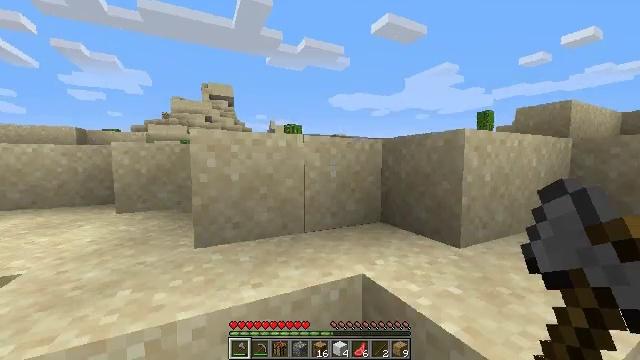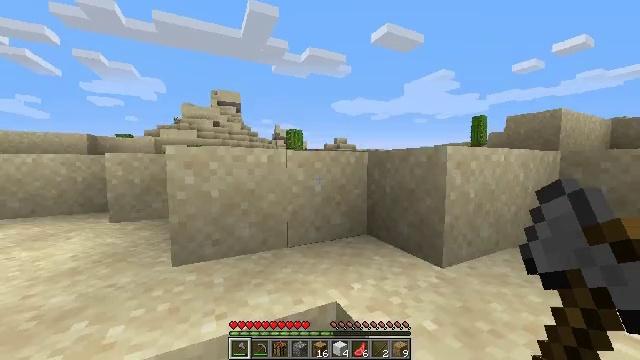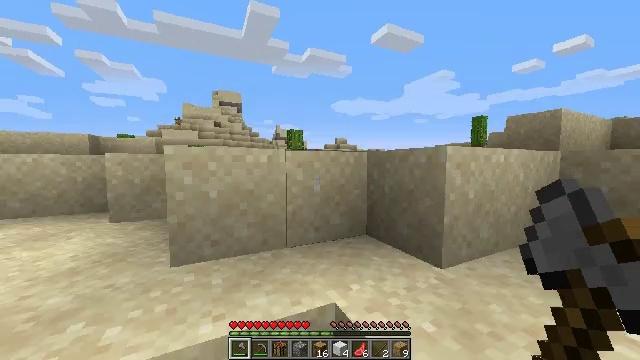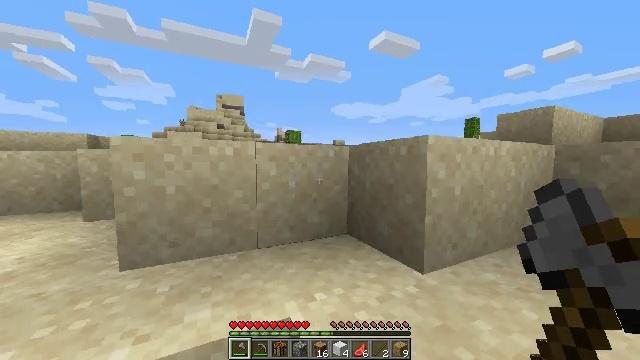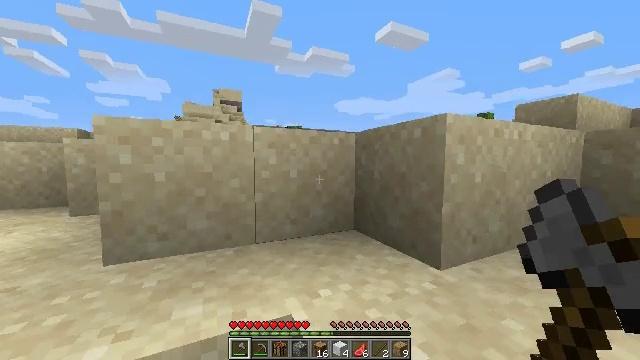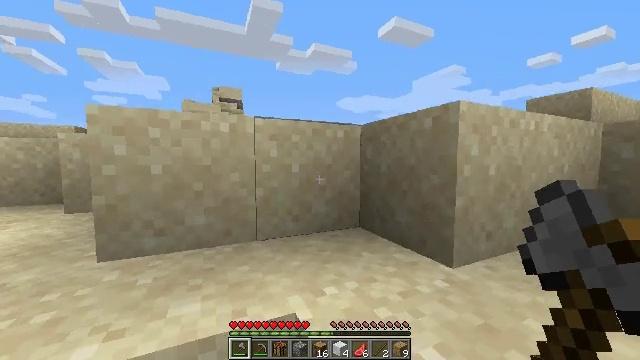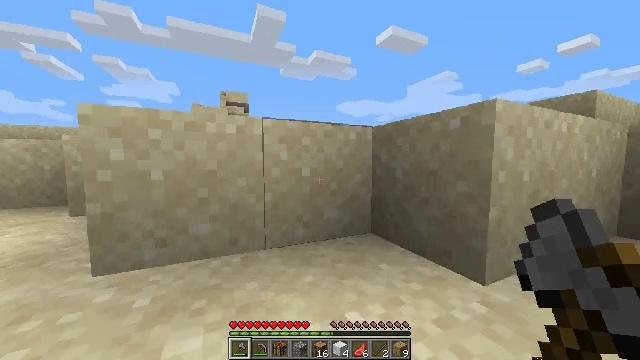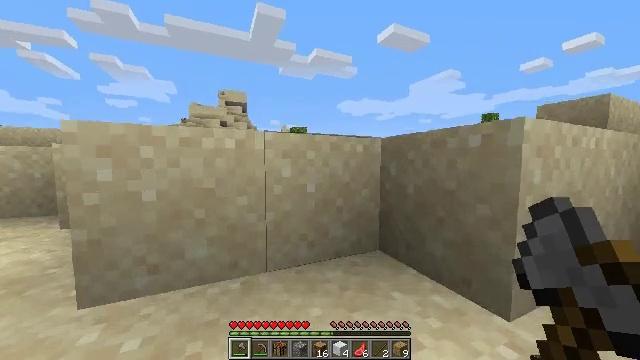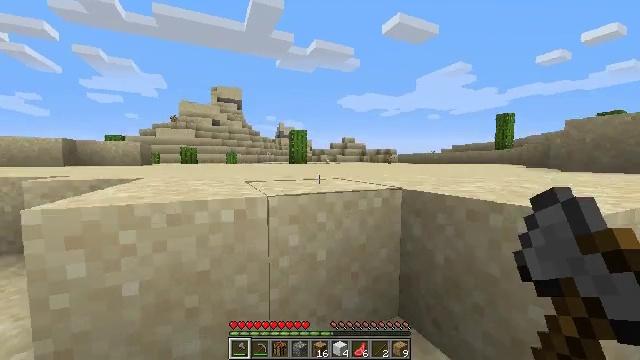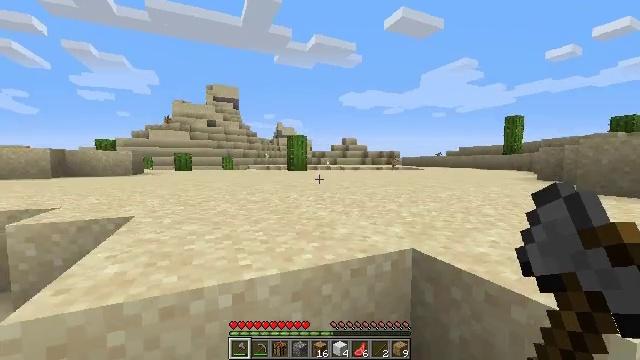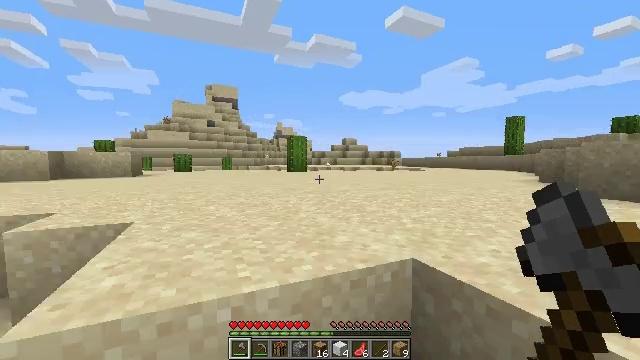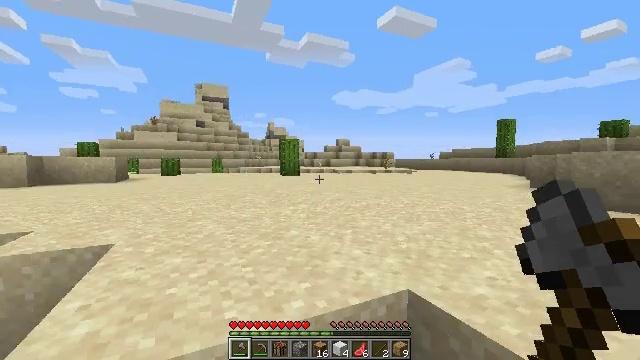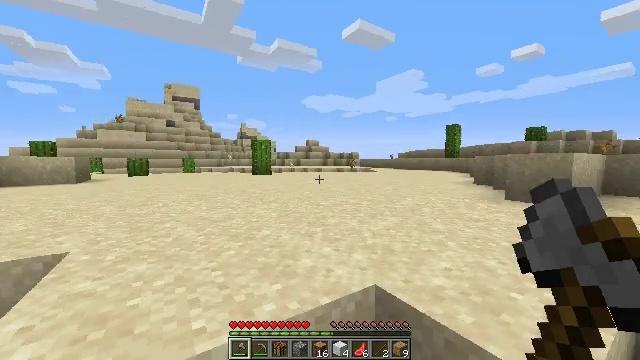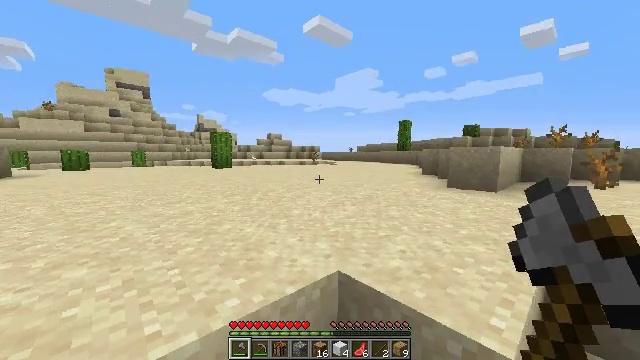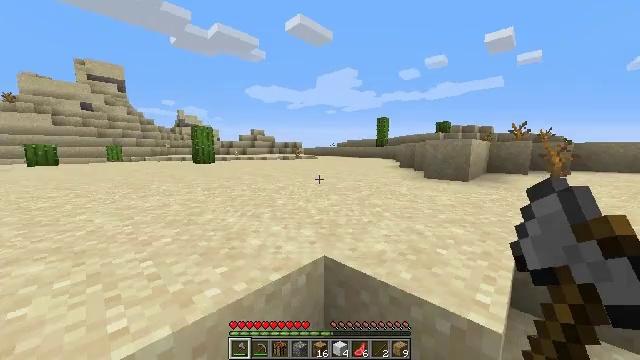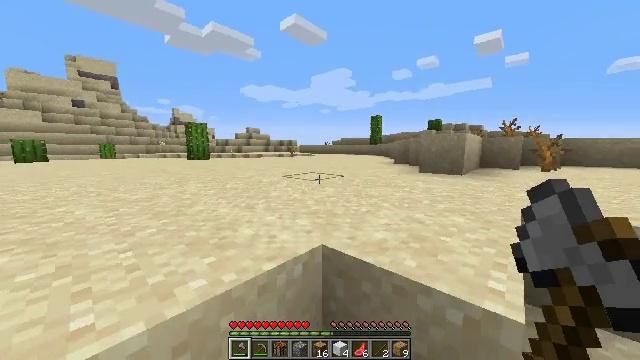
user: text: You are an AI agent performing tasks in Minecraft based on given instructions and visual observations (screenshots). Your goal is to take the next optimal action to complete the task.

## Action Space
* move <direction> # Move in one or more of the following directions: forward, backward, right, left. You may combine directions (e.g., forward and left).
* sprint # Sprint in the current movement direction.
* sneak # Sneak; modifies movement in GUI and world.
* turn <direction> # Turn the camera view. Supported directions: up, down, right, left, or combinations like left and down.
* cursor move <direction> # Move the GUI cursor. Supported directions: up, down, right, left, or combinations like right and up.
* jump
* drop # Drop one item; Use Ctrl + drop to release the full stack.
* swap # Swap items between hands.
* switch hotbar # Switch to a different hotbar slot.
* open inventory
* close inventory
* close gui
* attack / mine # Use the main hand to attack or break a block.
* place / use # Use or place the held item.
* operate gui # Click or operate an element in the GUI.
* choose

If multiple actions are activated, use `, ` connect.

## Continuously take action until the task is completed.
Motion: motion action
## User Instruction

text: Hunt a salmon.
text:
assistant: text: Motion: move forward, sprint, jump
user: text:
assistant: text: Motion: move forward, sprint, jump
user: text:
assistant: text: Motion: move forward, sprint, jump
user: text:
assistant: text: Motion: move forward, sprint, jump
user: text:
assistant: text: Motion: move forward, sprint, jump
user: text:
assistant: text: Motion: move forward, sprint, jump
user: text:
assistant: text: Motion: move forward, sprint, jump
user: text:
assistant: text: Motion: move forward, sprint, jump
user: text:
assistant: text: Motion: move forward, sprint, jump
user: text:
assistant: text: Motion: move forward, sprint, jump
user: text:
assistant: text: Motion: move forward, sprint, turn right, jump
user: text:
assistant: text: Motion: move forward, sprint, turn right, jump
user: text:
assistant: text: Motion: move forward, sprint, turn right and down, jump
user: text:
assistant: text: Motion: move forward, sprint, turn right and down, jump
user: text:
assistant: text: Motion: move forward, sprint, turn right, jump
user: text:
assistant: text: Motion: move forward, sprint, jump
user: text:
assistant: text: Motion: move forward, sprint, jump
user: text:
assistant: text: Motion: move forward, sprint, jump
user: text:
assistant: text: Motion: move forward, sprint, turn down, jump
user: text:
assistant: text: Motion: move forward, sprint, jump
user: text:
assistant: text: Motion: move forward, sprint, jump
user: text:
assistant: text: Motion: move forward, sprint, turn down, jump
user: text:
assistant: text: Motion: move forward, sprint, jump
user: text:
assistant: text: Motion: move forward, sprint, jump
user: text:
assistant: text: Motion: move forward, sprint, jump
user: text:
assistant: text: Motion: move forward, sprint, jump
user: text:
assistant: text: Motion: move forward, sprint, jump
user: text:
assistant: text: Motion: move forward, sprint, jump
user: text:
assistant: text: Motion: move forward, sprint, turn left, jump
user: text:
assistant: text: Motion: move forward, sprint, jump